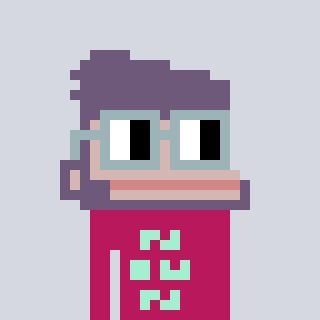
a pixel art character with square dark gray glasses, a ape-shaped head and a darkpink-colored body on a cool background